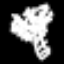
Label: palm tree